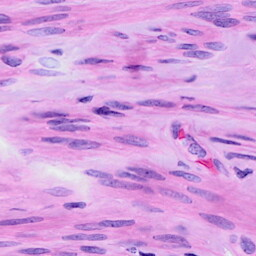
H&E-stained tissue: Ovarian